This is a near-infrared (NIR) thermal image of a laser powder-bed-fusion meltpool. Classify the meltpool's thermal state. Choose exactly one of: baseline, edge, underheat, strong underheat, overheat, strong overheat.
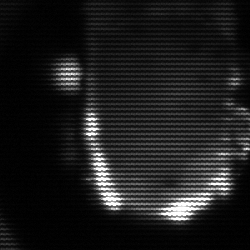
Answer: baseline